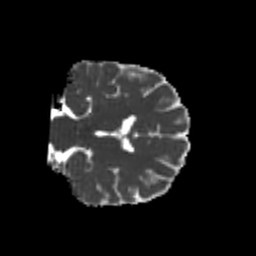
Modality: MD
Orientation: coronal
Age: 22
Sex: female
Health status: healthy
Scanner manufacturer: philips
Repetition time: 7.395 s
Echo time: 0.08599 s